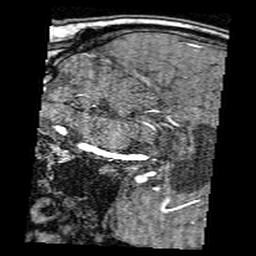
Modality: angio
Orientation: sagittal
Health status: ill
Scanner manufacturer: siemens
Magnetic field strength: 3 T
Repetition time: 0.021 s
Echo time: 0.00369 s